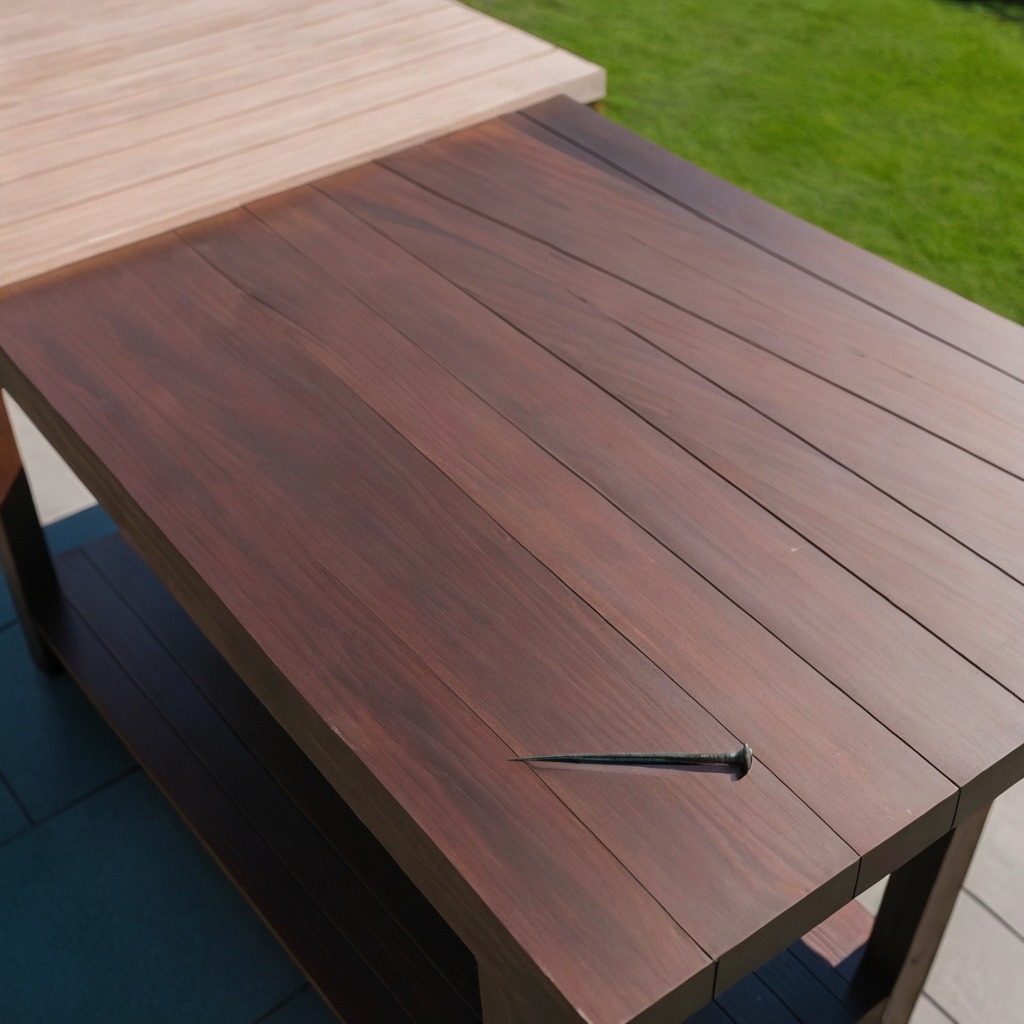
A iron nail lies on a wooden table inside a workshop at night.